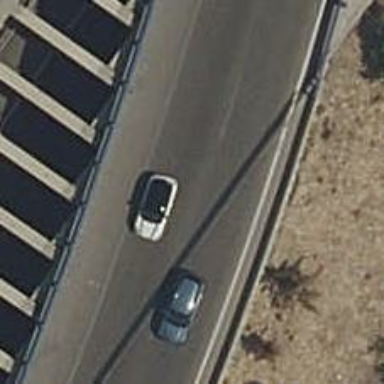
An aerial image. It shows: Bridge on motorway link.